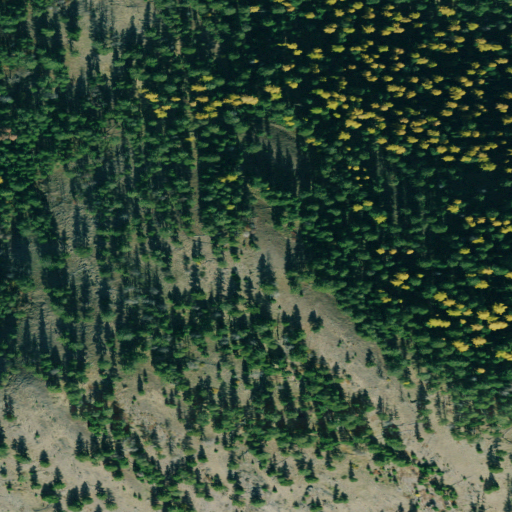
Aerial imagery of mountain in Montana named Snell Mountain containing evergreen forest, shrub, and grassland